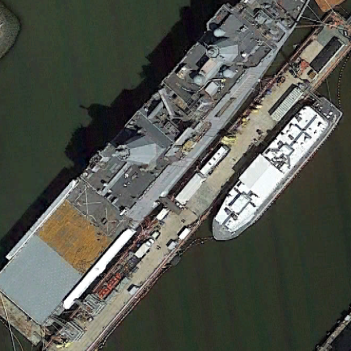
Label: combat